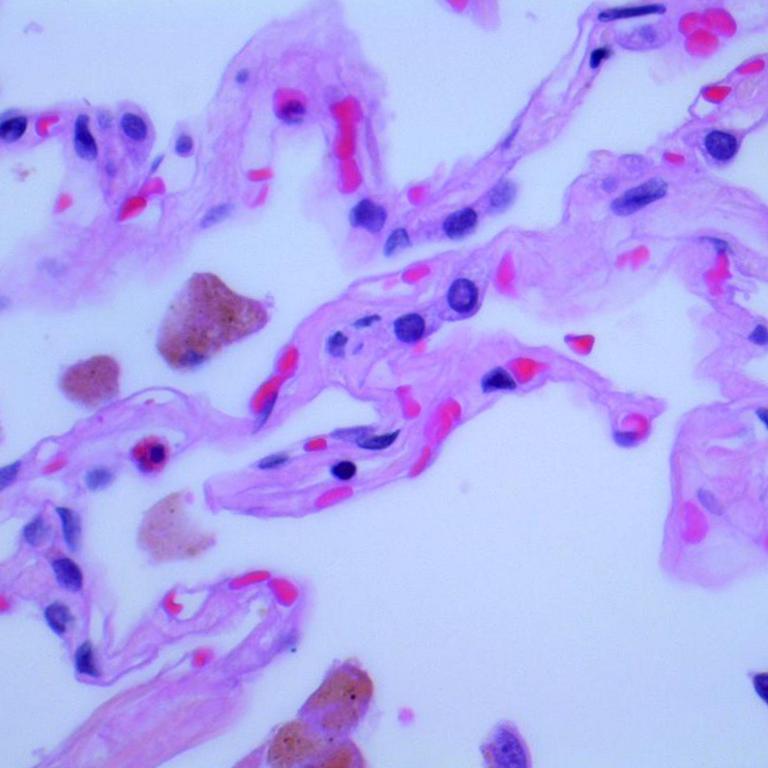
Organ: lung
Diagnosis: benign